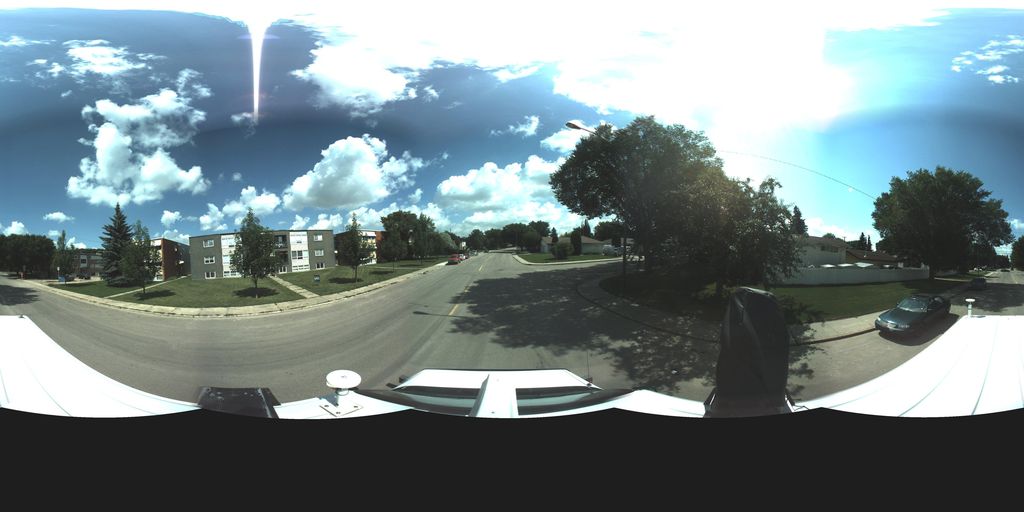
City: saskatoon